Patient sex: F
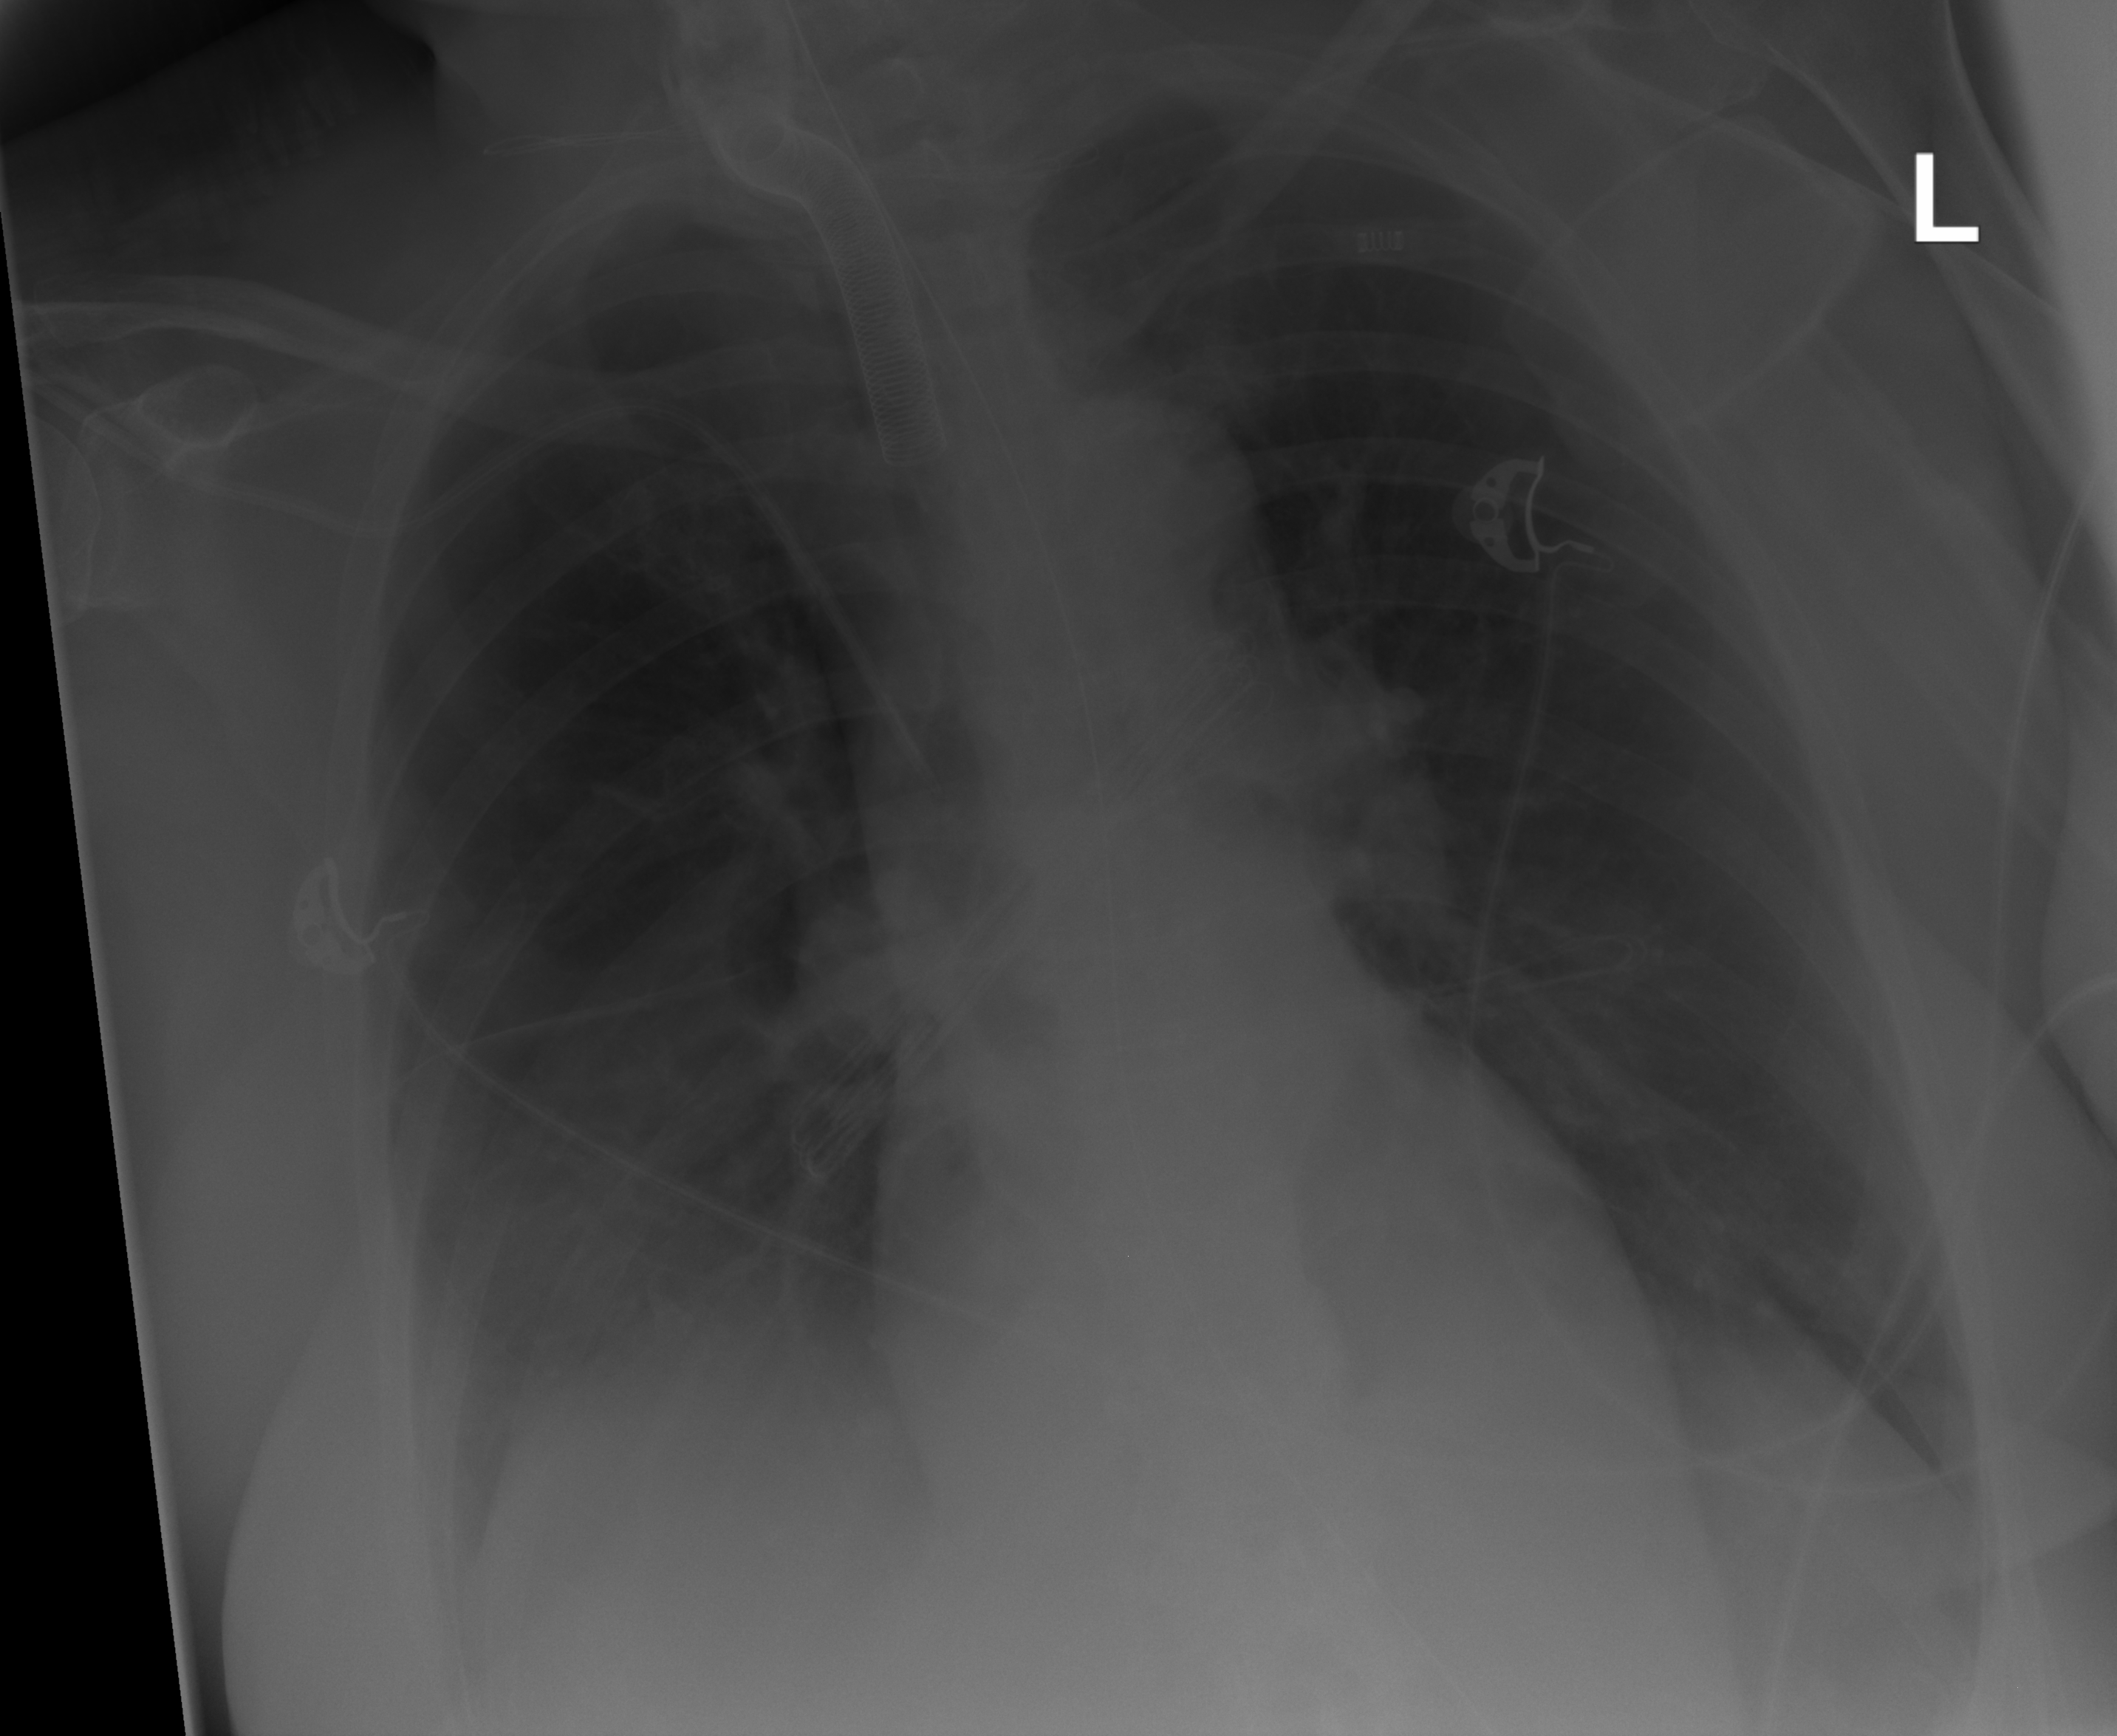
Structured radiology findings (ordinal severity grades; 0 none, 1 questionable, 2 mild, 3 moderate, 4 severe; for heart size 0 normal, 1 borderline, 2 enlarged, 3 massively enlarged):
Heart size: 0
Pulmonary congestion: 0
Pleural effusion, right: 2
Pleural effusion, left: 0
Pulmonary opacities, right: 0
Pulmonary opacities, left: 0
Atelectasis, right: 2
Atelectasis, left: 1